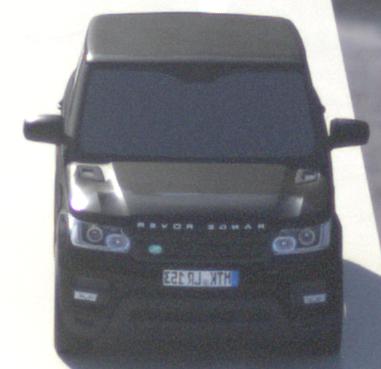
Make: Land Rover
Model: Range Rover Sport 5.0 V8 SC
Detailed model: Range Rover Sport (II)
Model produced from: 2013/09
Model produced until: 2015/07
Doors: 5
Color: black
Road condition: wet road
Daytime: morning or afternoon
Contrast: high contrast